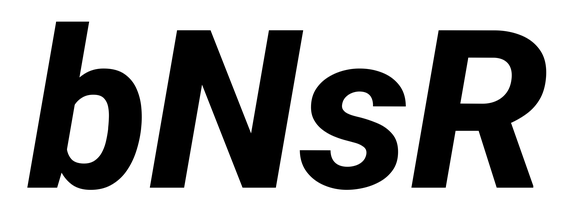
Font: Roboto-Italic_ExtraBold_Italic